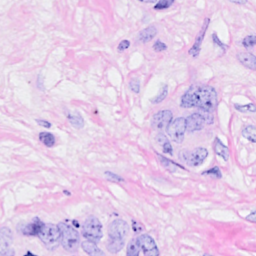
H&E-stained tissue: Breast